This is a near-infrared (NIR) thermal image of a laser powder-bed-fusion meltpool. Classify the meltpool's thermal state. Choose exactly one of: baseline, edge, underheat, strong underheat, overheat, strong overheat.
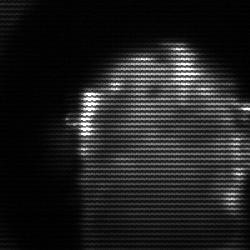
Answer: baseline